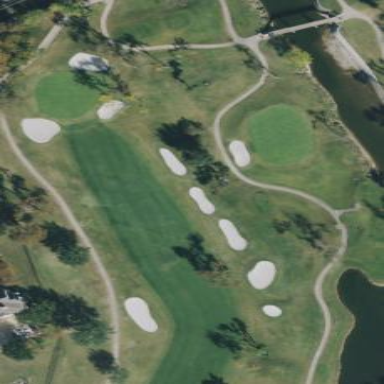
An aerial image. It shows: Golf rough area.